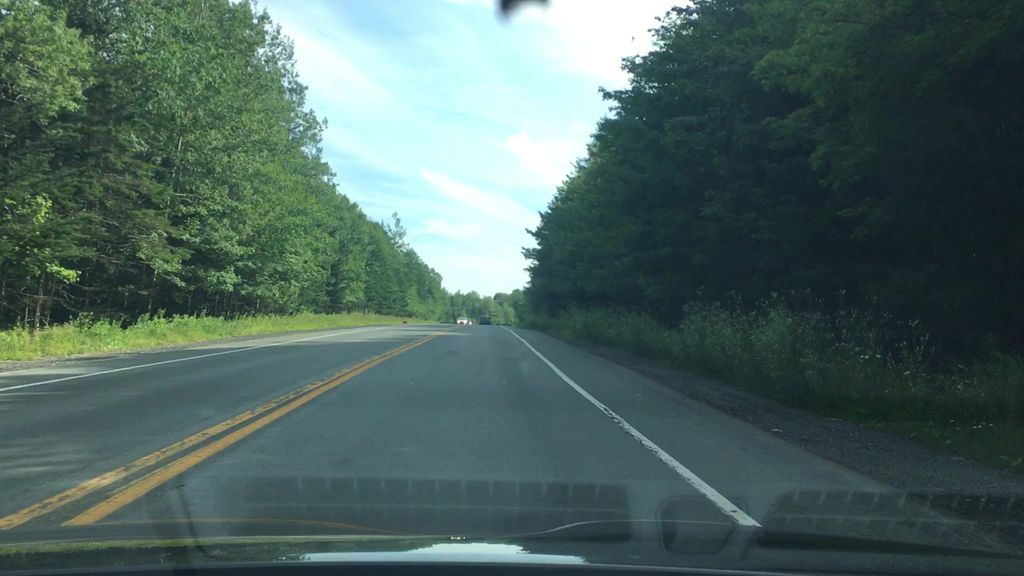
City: halifax